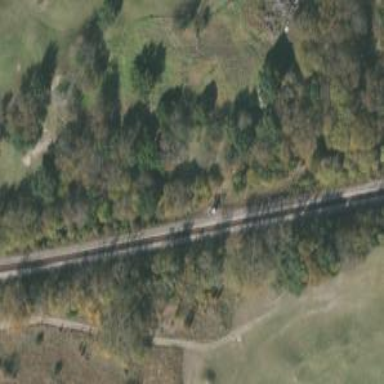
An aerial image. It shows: Railway track.